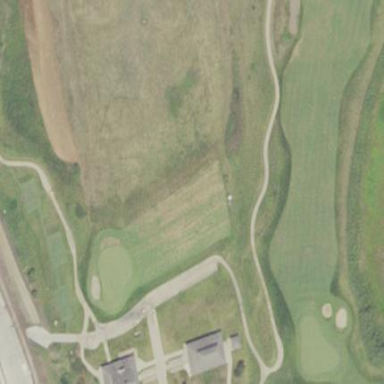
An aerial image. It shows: Golf tee on grassy land.